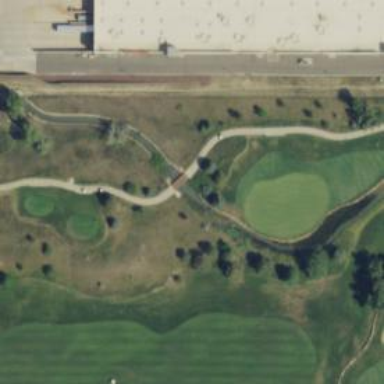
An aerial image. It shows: Area of rough grass used for golf.